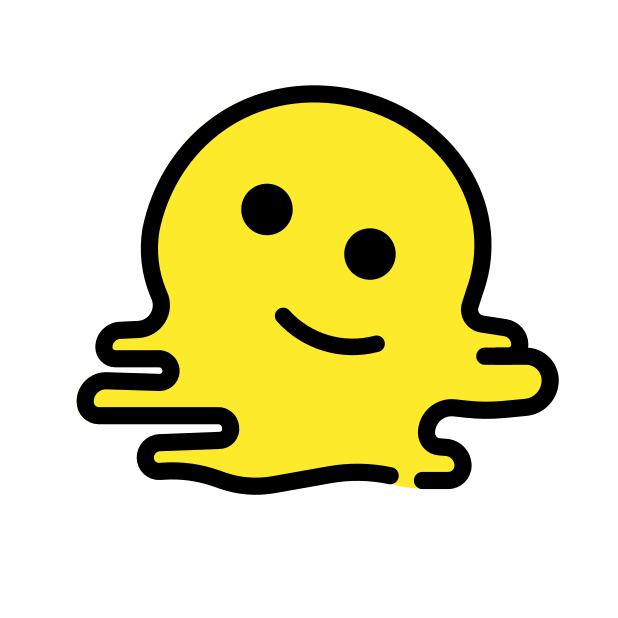
melting face